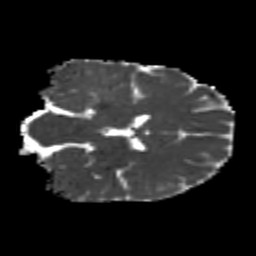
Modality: MD
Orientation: coronal
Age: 22
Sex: male
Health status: healthy
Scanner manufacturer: philips
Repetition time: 7.384 s
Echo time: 0.08599 s